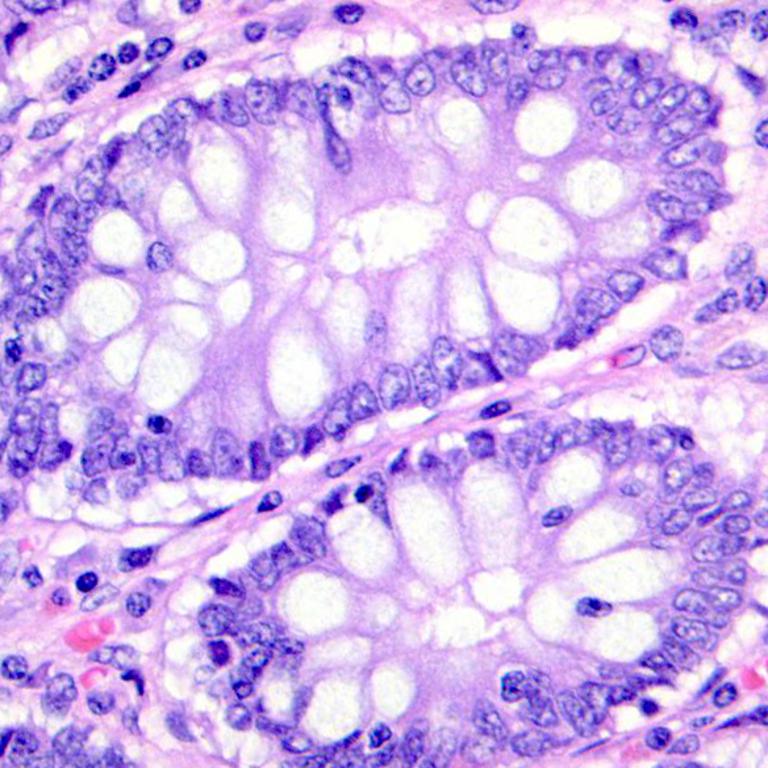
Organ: colon
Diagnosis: benign